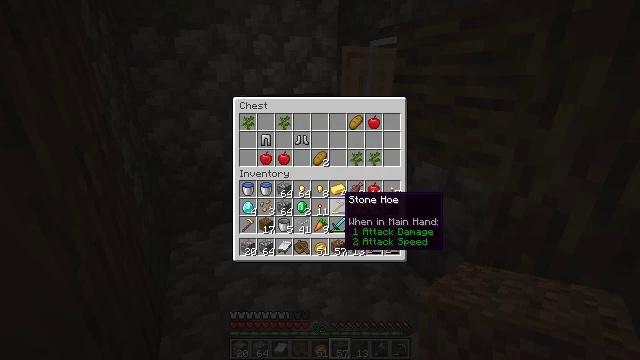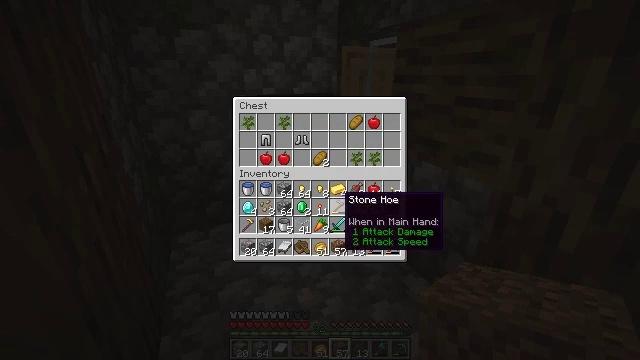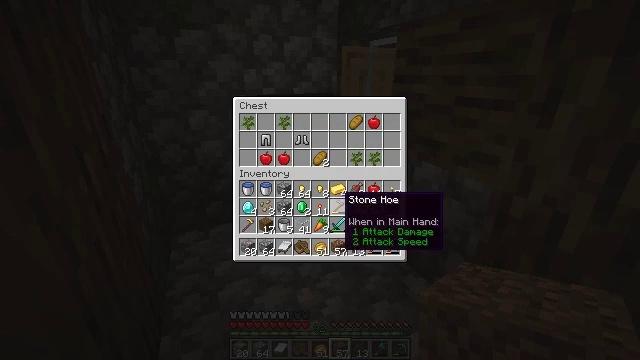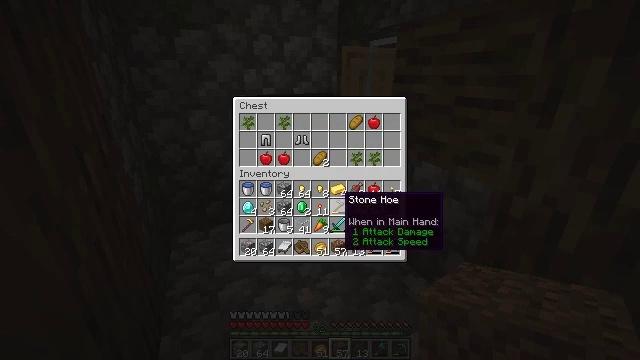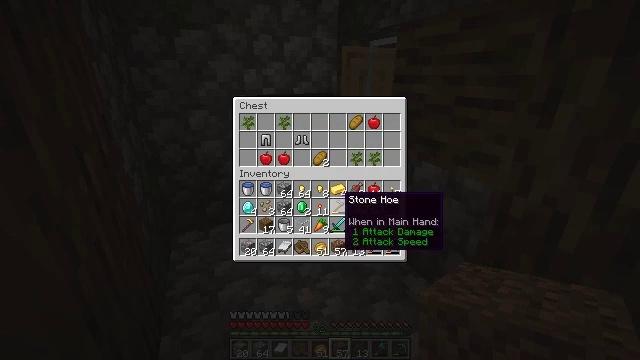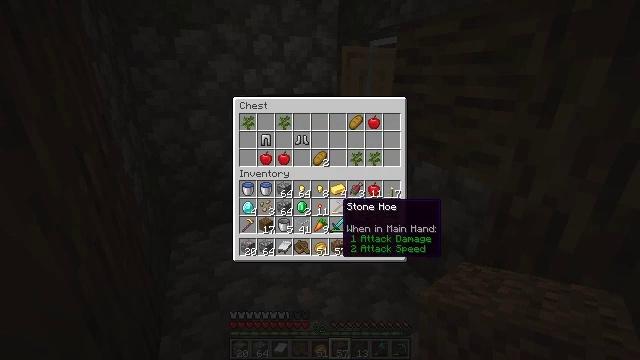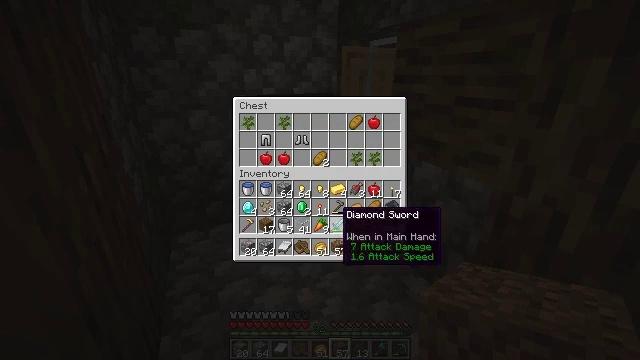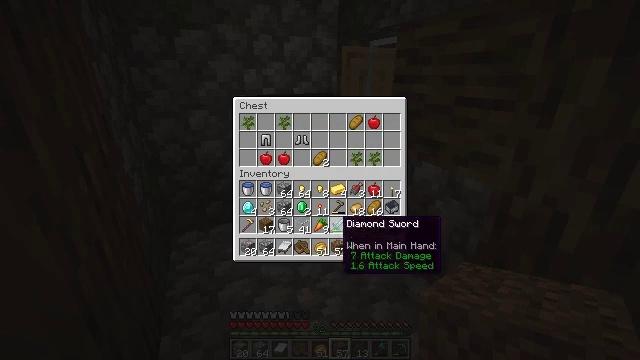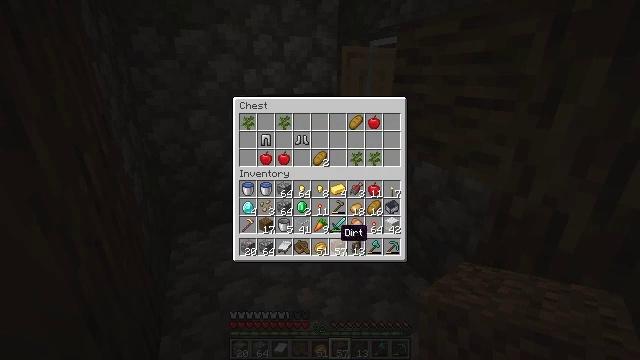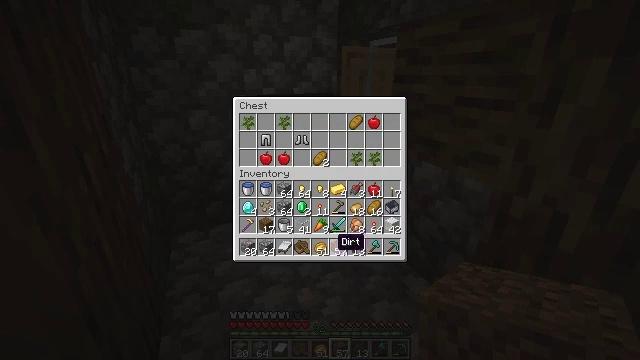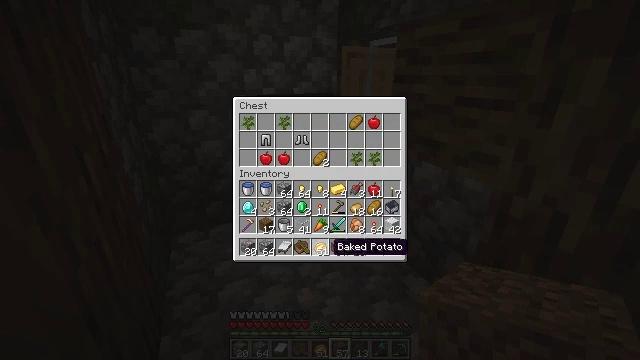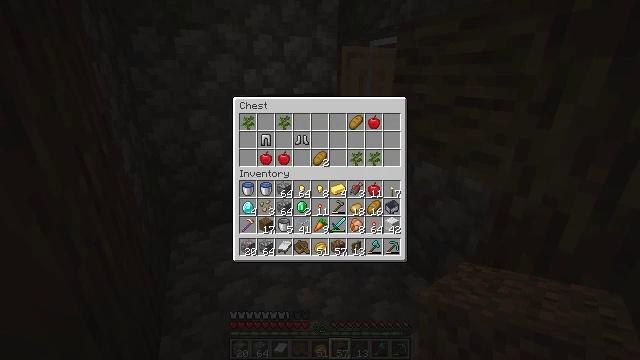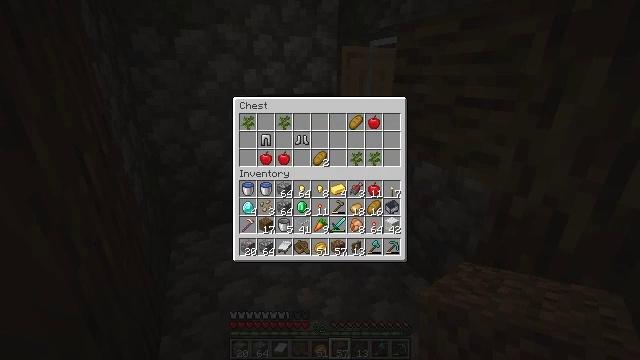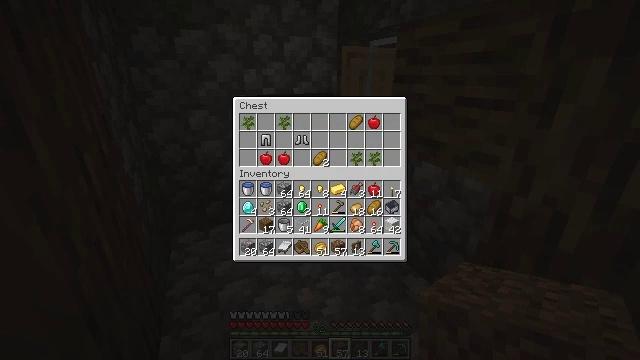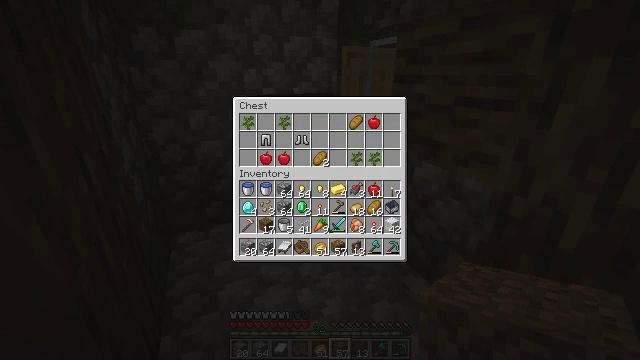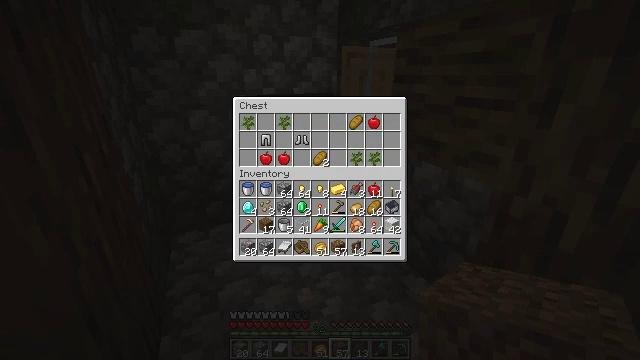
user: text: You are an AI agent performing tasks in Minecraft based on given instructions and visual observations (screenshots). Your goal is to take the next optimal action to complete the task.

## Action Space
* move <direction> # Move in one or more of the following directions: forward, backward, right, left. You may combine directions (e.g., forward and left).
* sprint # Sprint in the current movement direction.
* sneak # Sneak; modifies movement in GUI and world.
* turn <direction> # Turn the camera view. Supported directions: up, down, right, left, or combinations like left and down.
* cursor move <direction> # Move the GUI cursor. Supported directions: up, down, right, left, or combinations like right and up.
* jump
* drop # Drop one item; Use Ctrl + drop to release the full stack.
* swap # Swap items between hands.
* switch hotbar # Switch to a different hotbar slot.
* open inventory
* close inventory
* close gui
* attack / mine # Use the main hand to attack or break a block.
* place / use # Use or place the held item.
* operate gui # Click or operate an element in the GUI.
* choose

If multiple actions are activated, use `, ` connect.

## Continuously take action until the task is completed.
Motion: motion action
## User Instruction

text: Break the blast furnace block.
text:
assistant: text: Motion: sneak
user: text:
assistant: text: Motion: sneak
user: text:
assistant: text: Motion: sneak
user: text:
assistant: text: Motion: sneak
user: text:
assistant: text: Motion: sneak, turn down
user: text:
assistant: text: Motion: sneak, turn down
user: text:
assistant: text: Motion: sneak, turn down
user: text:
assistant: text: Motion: sneak, turn down
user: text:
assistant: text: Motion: sneak, turn down
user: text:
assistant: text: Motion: sneak
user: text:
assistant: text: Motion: sneak
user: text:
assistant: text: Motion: sneak
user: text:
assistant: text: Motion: sneak
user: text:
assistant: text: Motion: sneak
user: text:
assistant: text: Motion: sneak
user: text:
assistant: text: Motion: sneak
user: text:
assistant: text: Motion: sneak
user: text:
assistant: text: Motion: sneak
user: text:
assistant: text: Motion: sneak
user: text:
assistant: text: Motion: sneak
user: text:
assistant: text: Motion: sneak
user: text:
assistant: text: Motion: sneak
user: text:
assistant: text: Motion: sneak
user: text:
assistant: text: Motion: sneak
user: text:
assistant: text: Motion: sneak
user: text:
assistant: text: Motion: sneak
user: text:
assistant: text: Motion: sneak
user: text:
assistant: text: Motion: sneak
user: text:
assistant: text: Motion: sneak
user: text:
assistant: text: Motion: sneak